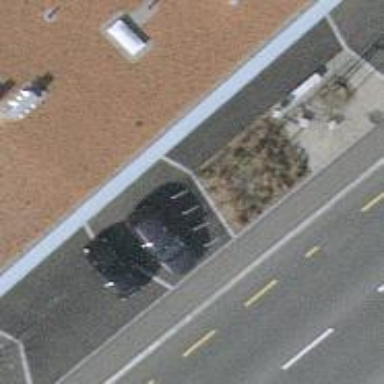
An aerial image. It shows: Bicycle parking facility.